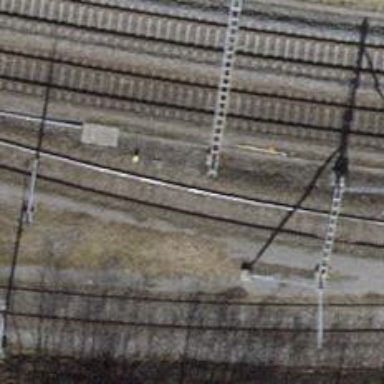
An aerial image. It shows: Single railway spur track.